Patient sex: M
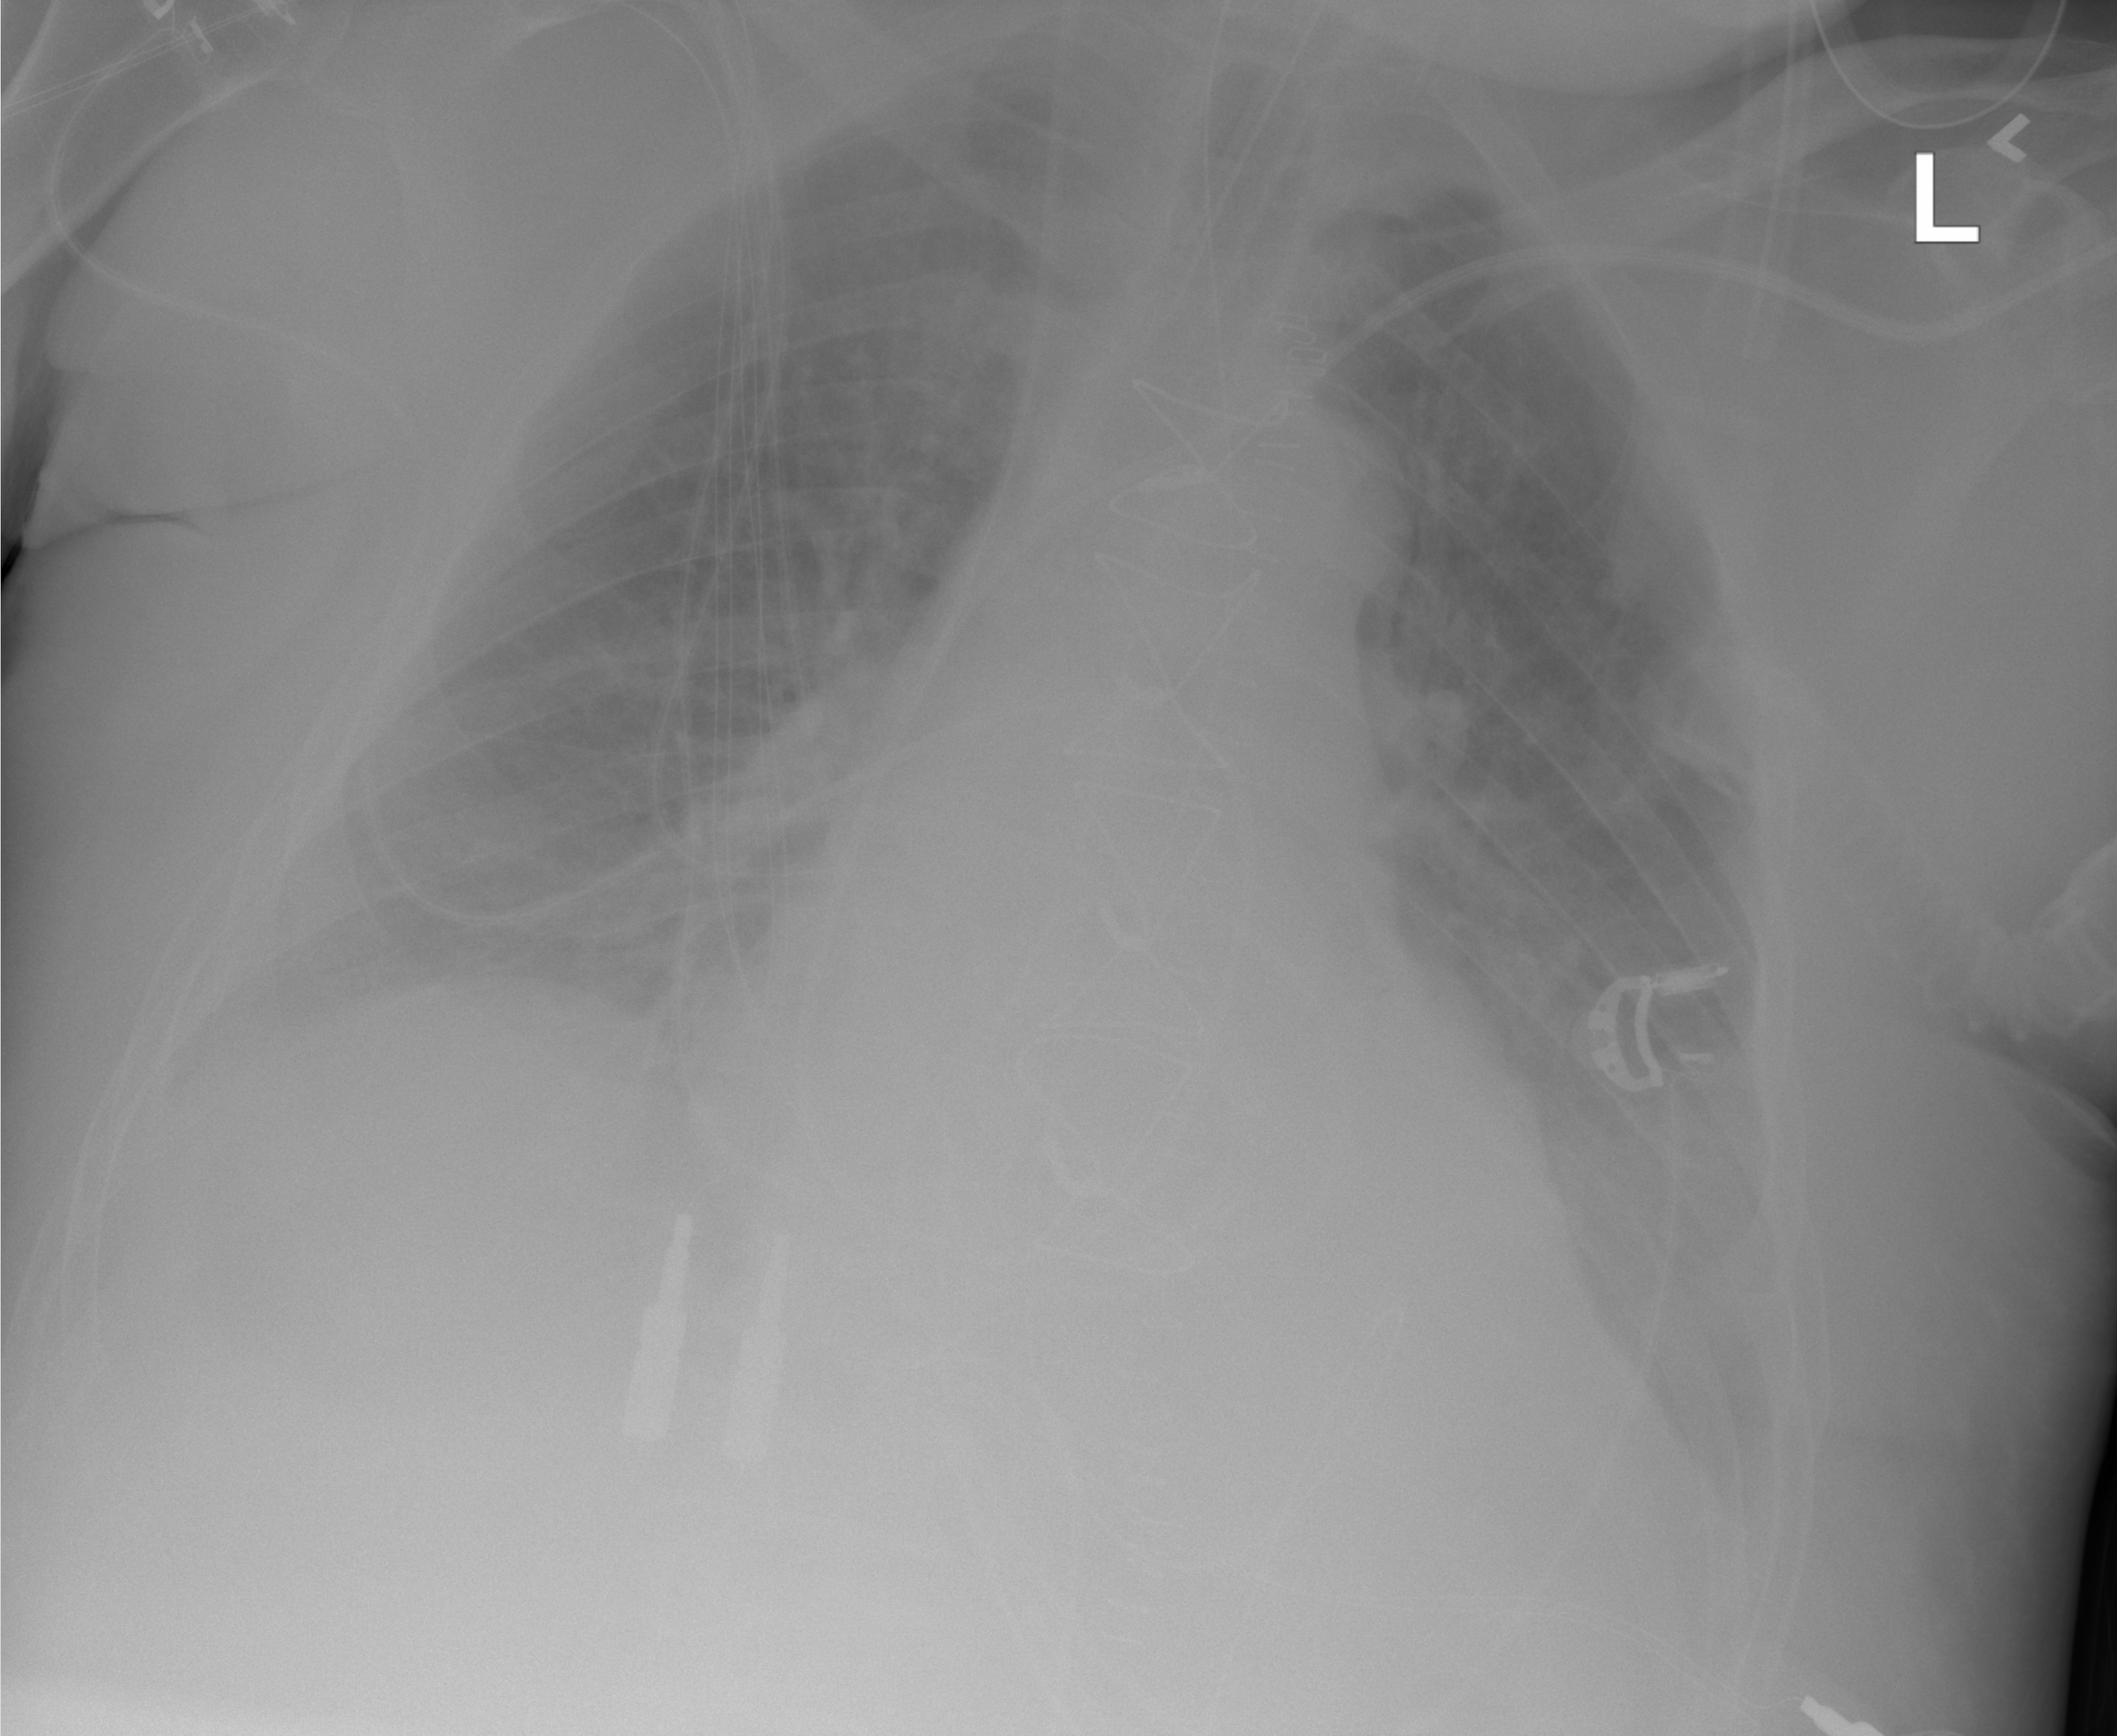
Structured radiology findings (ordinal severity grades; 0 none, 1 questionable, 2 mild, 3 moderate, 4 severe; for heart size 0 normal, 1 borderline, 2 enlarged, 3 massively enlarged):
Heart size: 1
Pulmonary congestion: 2
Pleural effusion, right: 2
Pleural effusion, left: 2
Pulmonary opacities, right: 2
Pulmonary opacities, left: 2
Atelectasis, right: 2
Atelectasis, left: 2